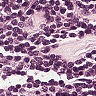
Metastatic tissue present: no